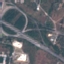
Land use / land cover class: Highway